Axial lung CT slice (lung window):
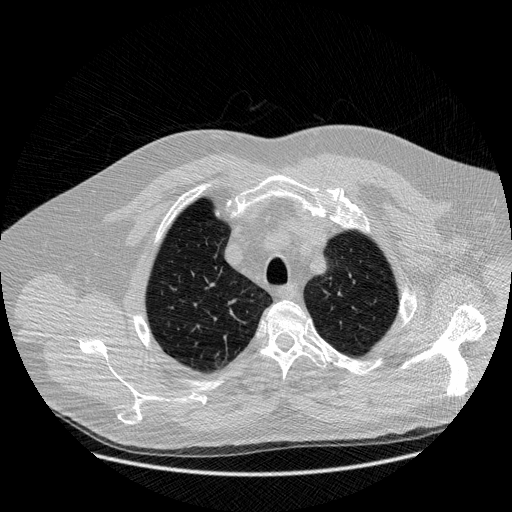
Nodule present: no